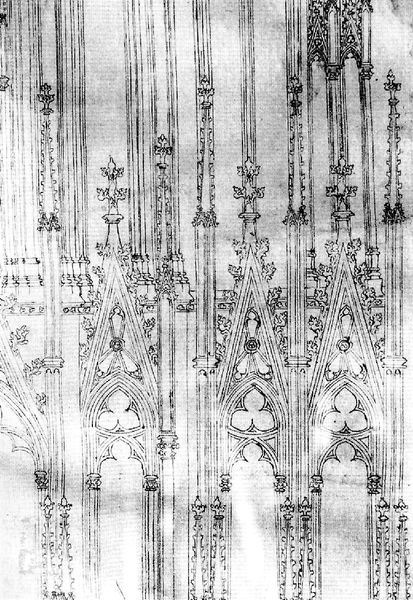
Titel: Mittelalterlicher Fassadenplan (Plan F) des Kölner Doms
Institution: Köln, Dombauarchiv
Schlagwörter: weiß, blume, fenster, pfeiler, schwarz, skizze, säule, säulen, zeichnung, alt, barock, kirche, blatt, gotik, relief, papier, pilaster, verzierung, dom, druck, entwurf, gotisch, spitzbogen, plan, rosetten, bauzeichnung, barrok, spizbogen, karrock